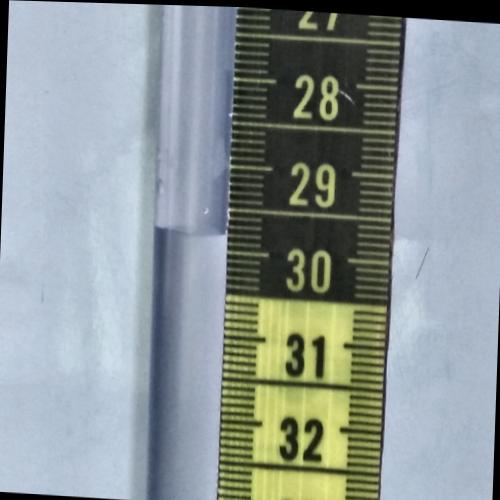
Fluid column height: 29.8 cm